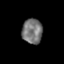
Tissue: skin
Cell type: Epithelial cells
Senescence score: 0.2484
Nuclear area (px): 501
Mean DAPI intensity: 116.469